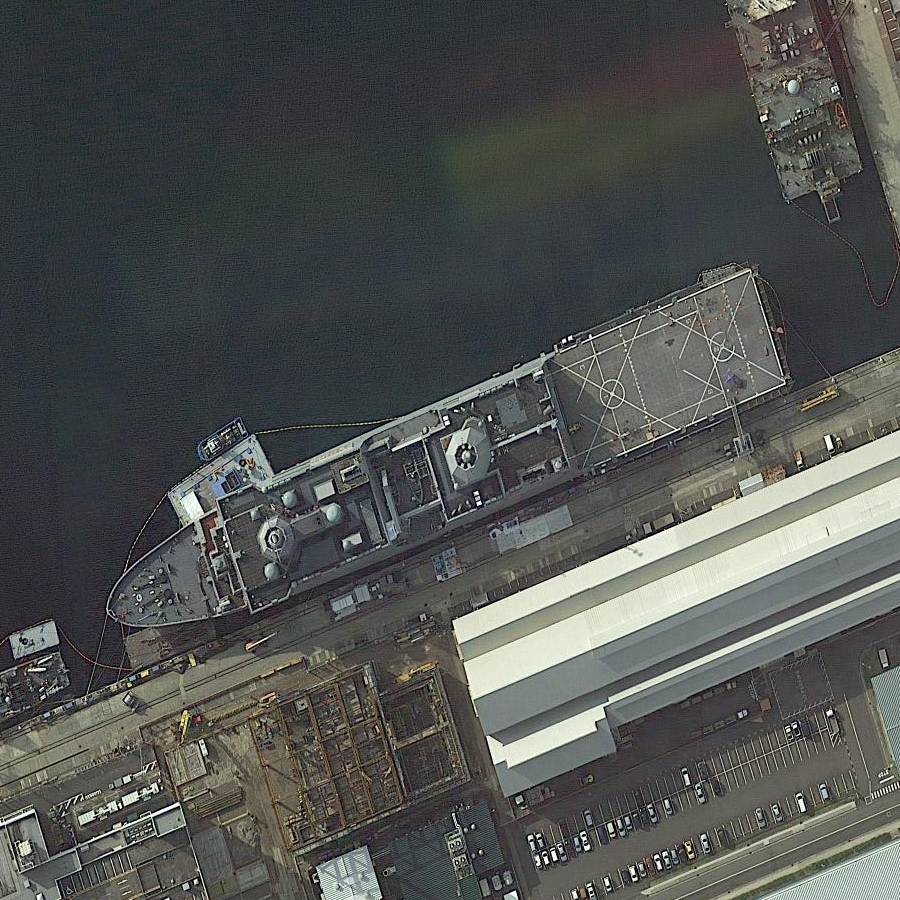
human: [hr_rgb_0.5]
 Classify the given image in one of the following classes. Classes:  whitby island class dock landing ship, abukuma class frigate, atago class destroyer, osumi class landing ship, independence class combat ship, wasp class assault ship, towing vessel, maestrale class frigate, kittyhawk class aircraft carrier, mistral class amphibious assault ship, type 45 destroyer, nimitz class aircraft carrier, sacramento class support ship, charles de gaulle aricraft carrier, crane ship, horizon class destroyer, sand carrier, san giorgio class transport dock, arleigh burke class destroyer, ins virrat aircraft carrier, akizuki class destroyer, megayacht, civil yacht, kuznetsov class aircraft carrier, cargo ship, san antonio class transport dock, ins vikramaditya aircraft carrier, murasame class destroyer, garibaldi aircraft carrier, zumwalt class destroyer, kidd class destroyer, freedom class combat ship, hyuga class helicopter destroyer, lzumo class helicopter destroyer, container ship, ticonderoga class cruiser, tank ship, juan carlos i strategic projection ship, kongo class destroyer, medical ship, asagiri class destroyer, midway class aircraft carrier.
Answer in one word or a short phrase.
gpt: San Antonio class transport dock